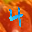
Label: 4